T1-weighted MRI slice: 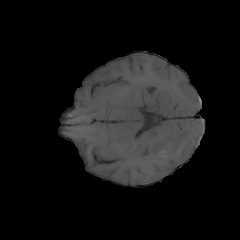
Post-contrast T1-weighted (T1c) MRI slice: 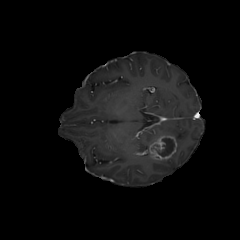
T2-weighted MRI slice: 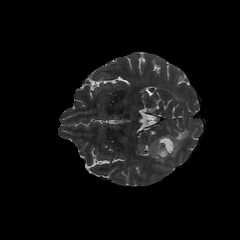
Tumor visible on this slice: yes